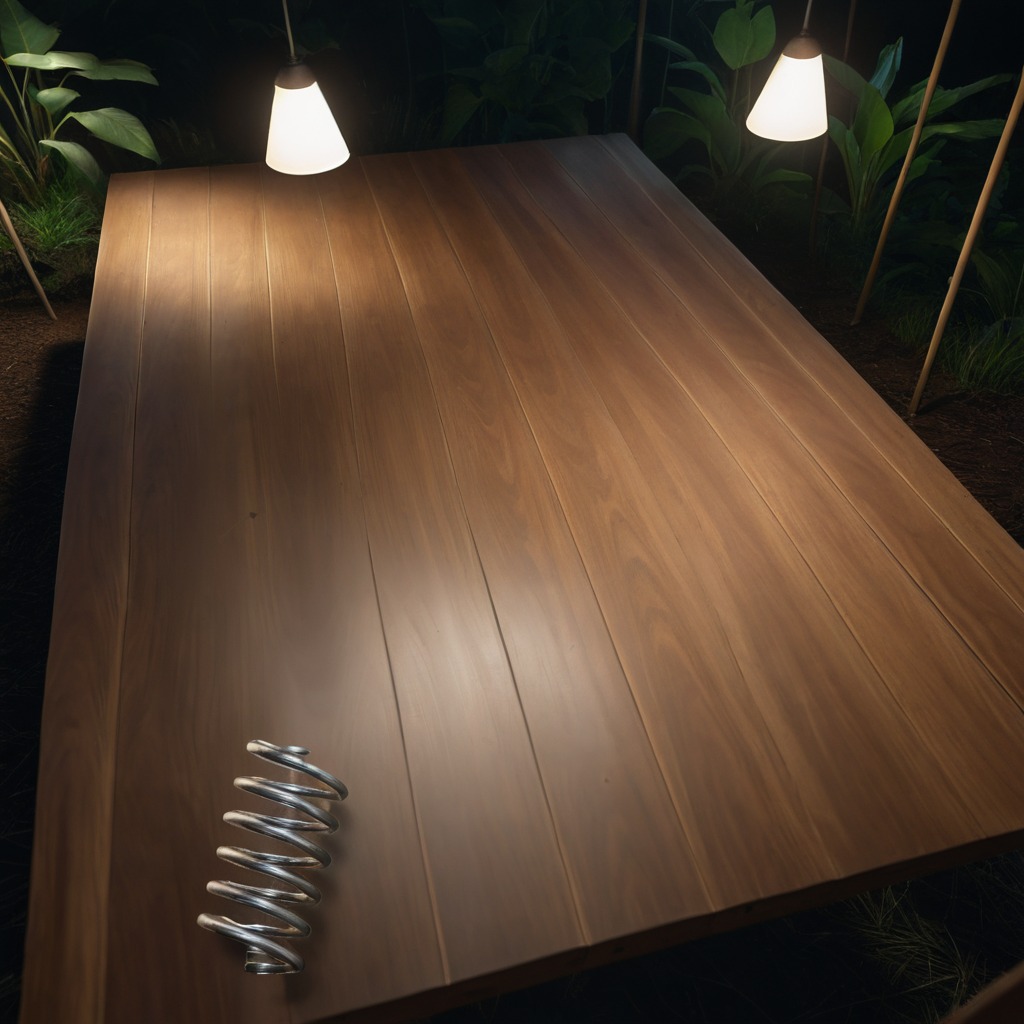
A coiled metal spring is lying on a wooden table.